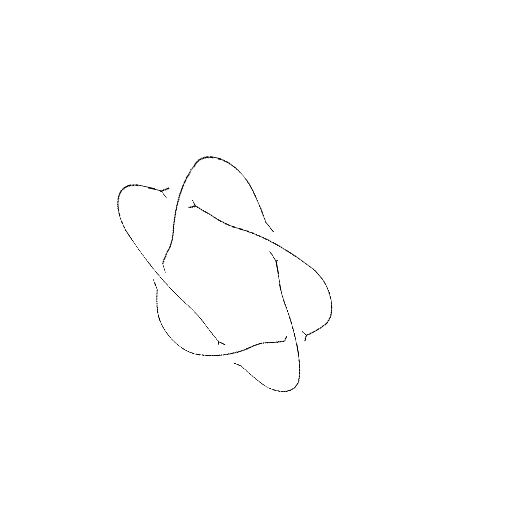
Crossing number: 5